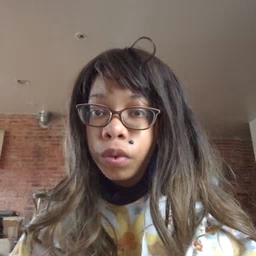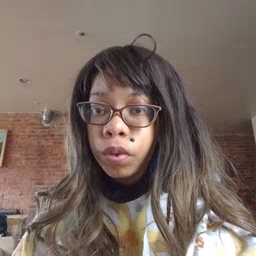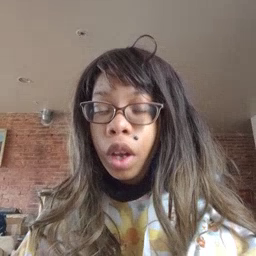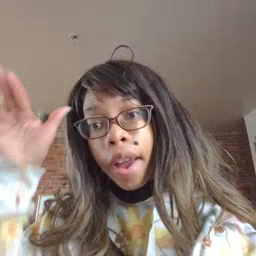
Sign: horse